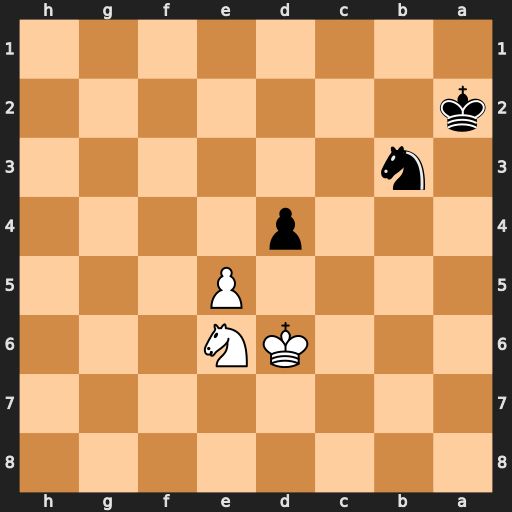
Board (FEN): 8/8/3KN3/4P3/3p4/1n6/k7/8
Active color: b
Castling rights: -
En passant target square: -
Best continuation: d3 Nc7 d2 Nd5 d1=Q